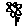
Label: flower